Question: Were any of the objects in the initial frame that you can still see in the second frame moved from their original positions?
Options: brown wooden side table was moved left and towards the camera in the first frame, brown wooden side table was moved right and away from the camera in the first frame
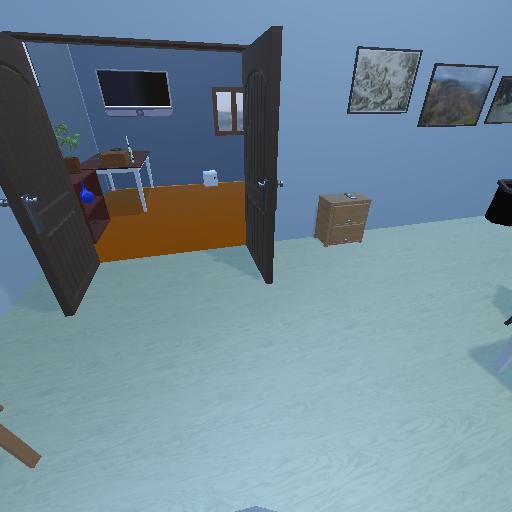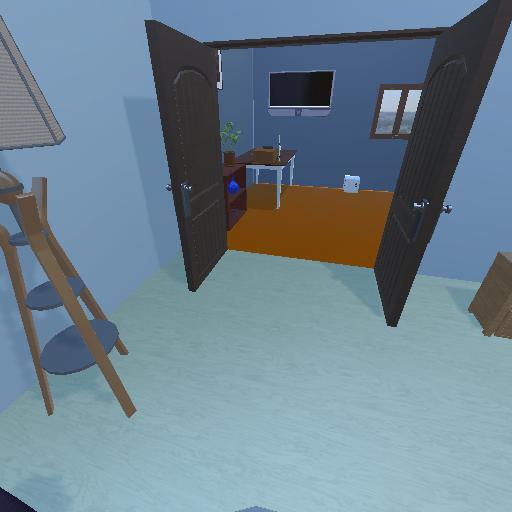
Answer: brown wooden side table was moved left and towards the camera in the first frame